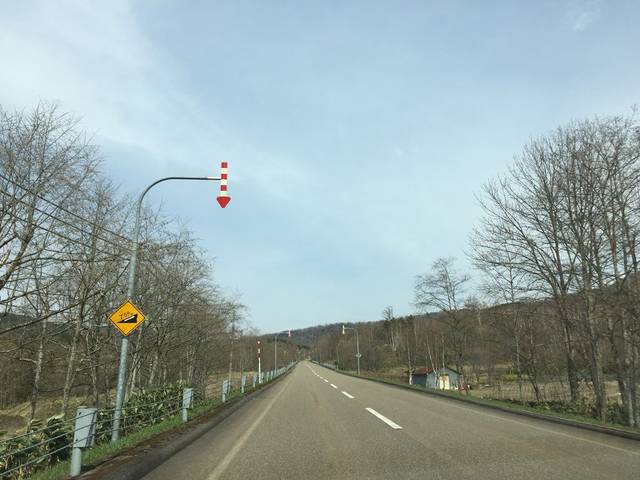
Region: Japan
Coordinates: 43.588, 142.044